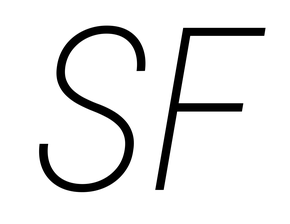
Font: Roboto-Italic_Condensed_ExtraLight_Italic